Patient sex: F
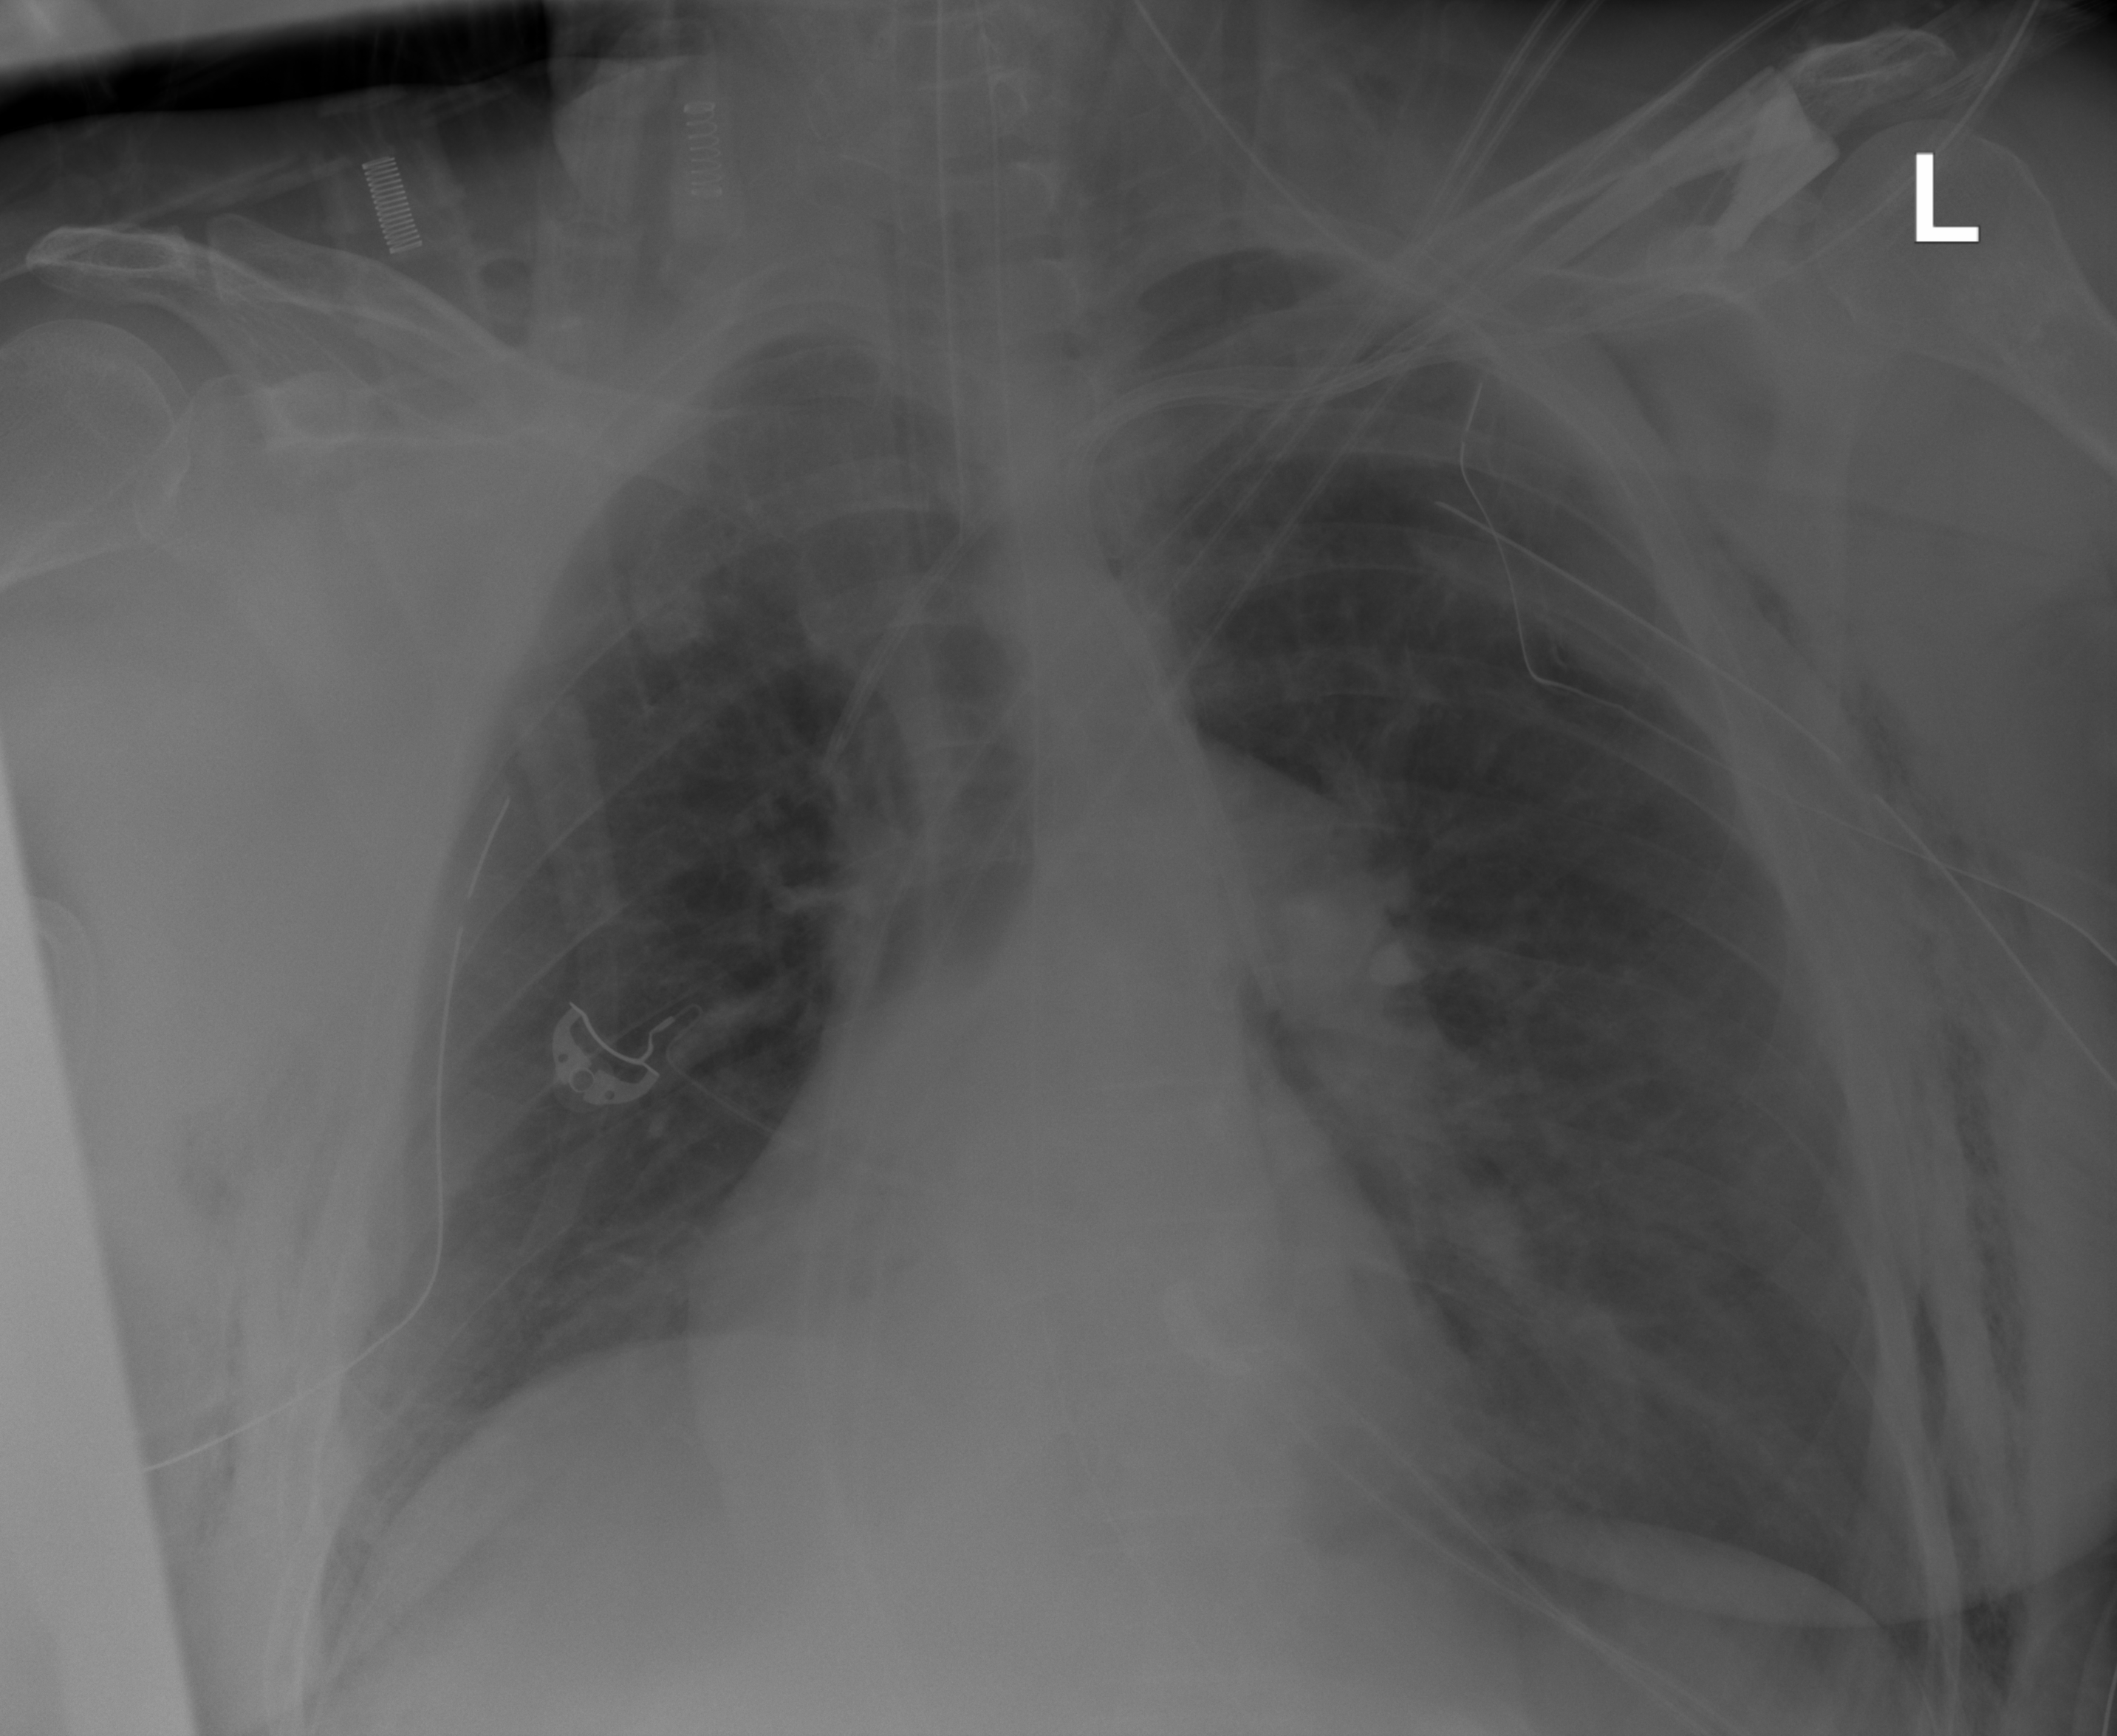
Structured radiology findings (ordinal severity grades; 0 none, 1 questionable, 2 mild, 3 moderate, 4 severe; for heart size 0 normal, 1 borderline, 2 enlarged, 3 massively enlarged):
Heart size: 0
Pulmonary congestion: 0
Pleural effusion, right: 0
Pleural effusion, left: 0
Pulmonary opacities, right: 0
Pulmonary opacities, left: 0
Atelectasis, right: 2
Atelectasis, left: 0